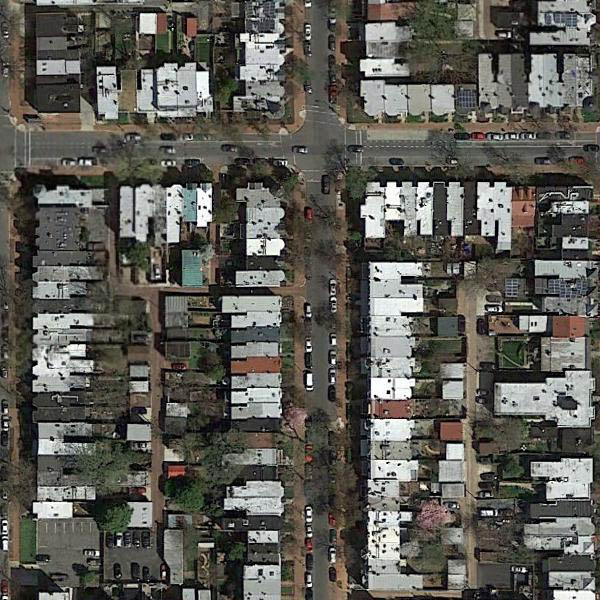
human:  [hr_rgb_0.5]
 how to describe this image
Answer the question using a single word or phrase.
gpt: dense residential